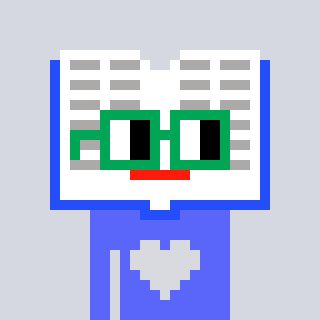
a pixel art character with square green glasses, a dictionary-shaped head and a purple-colored body on a cool background